Field crop: maize
Growth stage: 2
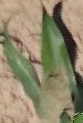
Species: maize